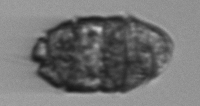
Label: Margalefidinium